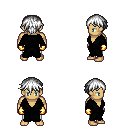
a pixel art fantasy rpg character, male body template, human, tanned skin, gray robe, white pants, white short bangs hairstyle, gold gloves, four views (front, back, left, right), 2x2 character sprite sheet, small pixel art, hard edges, no anti-aliasing